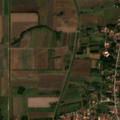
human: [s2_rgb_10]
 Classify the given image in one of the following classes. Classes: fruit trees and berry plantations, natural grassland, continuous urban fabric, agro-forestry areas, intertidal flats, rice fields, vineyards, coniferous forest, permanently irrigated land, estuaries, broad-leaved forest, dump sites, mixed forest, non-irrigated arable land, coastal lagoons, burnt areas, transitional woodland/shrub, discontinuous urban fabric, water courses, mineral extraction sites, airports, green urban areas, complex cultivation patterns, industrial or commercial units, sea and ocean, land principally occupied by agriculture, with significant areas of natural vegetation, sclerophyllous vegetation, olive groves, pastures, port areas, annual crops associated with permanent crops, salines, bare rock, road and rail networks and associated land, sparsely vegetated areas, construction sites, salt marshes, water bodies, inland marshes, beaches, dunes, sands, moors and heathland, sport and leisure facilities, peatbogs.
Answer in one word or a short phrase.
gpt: discontinuous urban fabric, non-irrigated arable land, complex cultivation patterns, broad-leaved forest